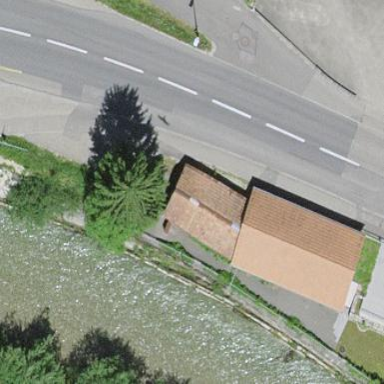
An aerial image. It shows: Garage.